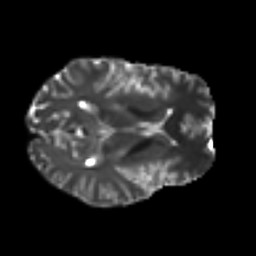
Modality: T2w
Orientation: axial
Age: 37
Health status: ill
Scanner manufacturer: philips
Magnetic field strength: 3 T
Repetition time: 9 s
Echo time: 0.127 s